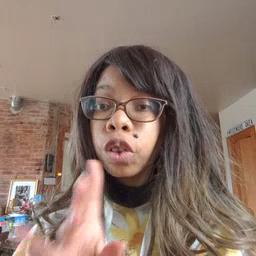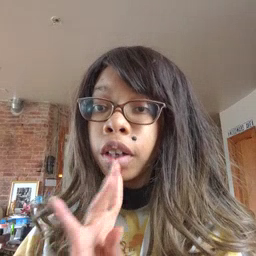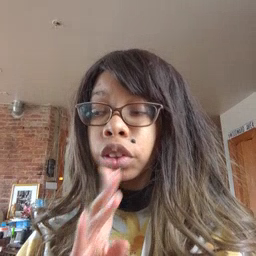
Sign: talk